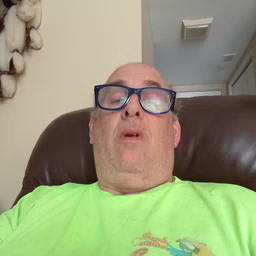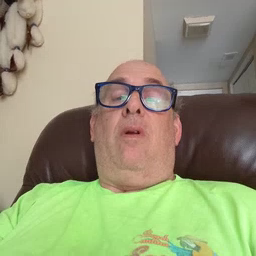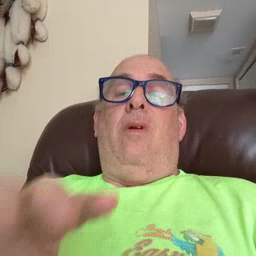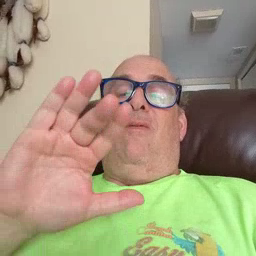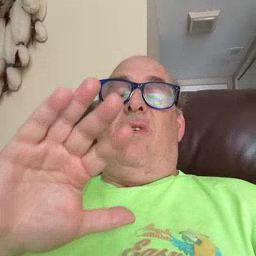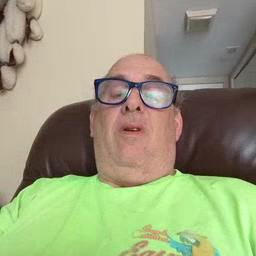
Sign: finger